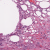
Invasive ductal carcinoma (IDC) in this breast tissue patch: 0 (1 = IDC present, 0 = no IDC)